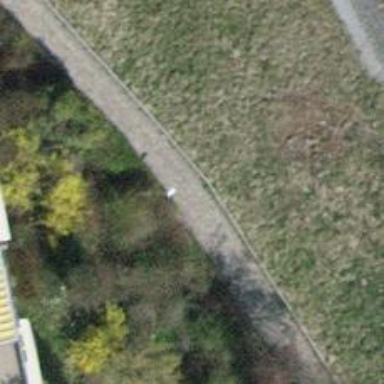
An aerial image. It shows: Footway with sett surface.